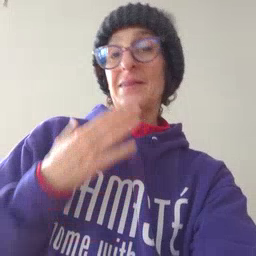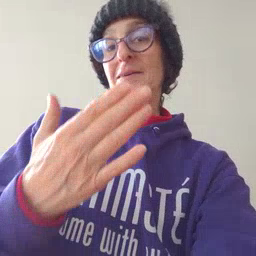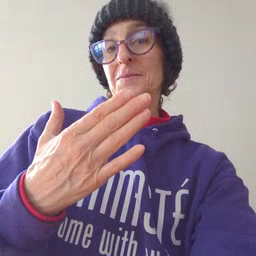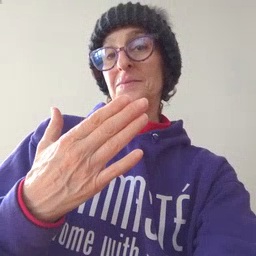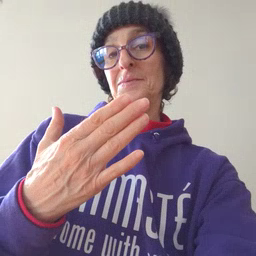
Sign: thankyou